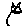
Label: cat